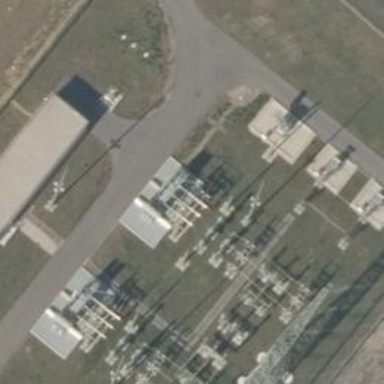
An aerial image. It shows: Outdoor switch for power.